Question: I have two image files:
- -
I have placed each image in the xhdpi and xxhdpi drawables folder of my project respectively. I am trying to get both images to scale appropriately and fill the screen without any whitespace.
My XML code is as follows:
'''
<RelativeLayout xmlns:android="http://schemas.android.com/apk/res/android"
xmlns:tools="http://schemas.android.com/tools"
android:layout_width="match_parent"
android:layout_height="match_parent"
tools:context="com.example.vax.gamurs.LandingPage"
android:background="#ffffffff"
android:orientation="vertical"
>
<ImageView
android:id="@+id/LandingBack"
android:layout_width="fill_parent"
android:layout_height="wrap_content"
android:src="@drawable/background"
android:adjustViewBounds="true"
android:layout_gravity="center"
android:layout_centerVertical="true"
android:layout_centerHorizontal="true" />
'''
I am getting whitespace on the sides of both the Nexus 4 and the Nexus 5. How can I eliminate the whitespace and have the image fill the screen whilst maintaining aspect ratio?

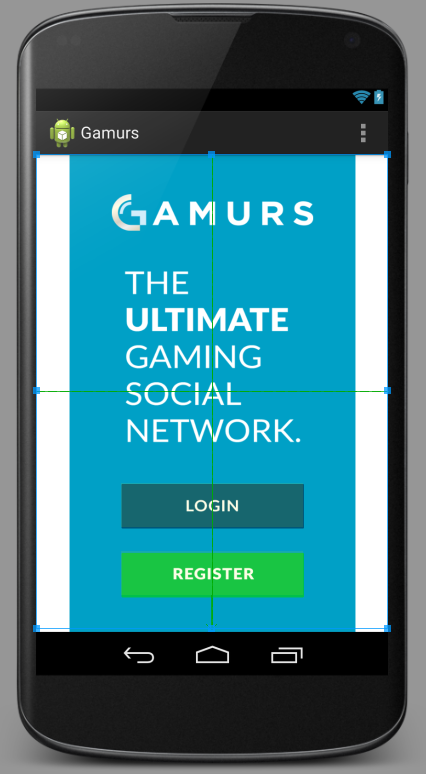
Answer: use 'scaleType="centerCrop"' as follows:
'''
<ImageView
android:id="@+id/LandingBack"
android:layout_width="fill_parent"
android:layout_height="wrap_content"
android:src="@drawable/background"
android:scaleType="centerCrop"
android:adjustViewBounds="true"
android:layout_gravity="center"
android:layout_centerVertical="true"
android:layout_centerHorizontal="true" />
'''
The above method will crop the image. Unfortunately this is a drawback if you use fixed size drawables and want to support different screen sizes.
Alternate way would be to use a 9-patch image as attached below. This will stretch the blue background to fill the empty space.
Download link for 9Patch image: <URL>
Here is a sample screenshot, showing how it will work:

Your new 'ImageView' should be as follows:
'''
<ImageView
android:id="@+id/LandingBack"
android:layout_width="fill_parent"
android:layout_height="wrap_content"
android:background="@drawable/sampleimg"
android:adjustViewBounds="true"
android:layout_gravity="center"
android:layout_centerVertical="true"
android:layout_centerHorizontal="true"/>
'''
Also for reference, I use 1px stretch patch as shown in the image below: